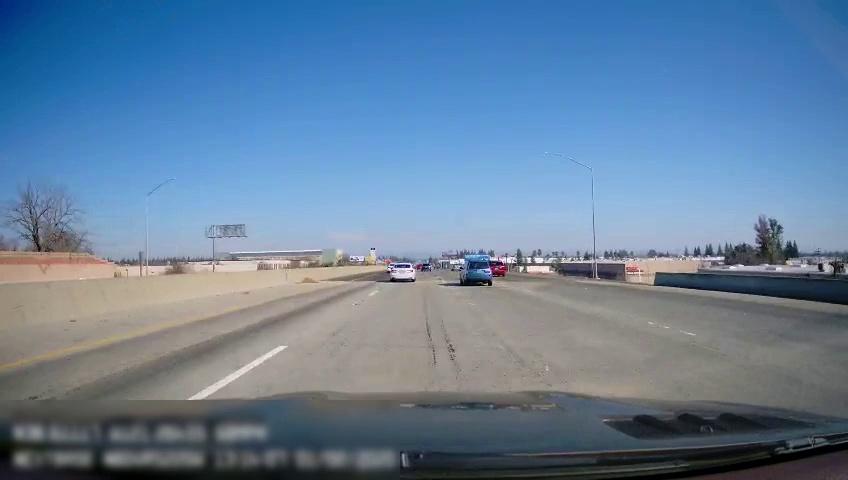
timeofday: Day
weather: Sunny
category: Drivable Space
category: Vehicles | Van
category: Vehicles | SUV
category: Vehicles | Car
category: Vehicles | Car
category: Vehicles | Car
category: Lanes | Alternate Lane
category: Lanes | Current Lane
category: Lanes | Alternate Lane